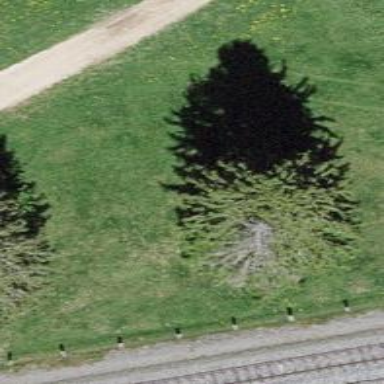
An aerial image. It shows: Single tag "natural: tree."